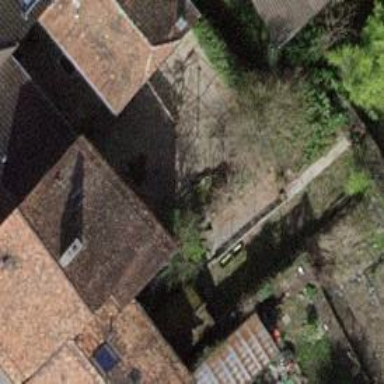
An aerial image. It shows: Garden enclosed by fence.